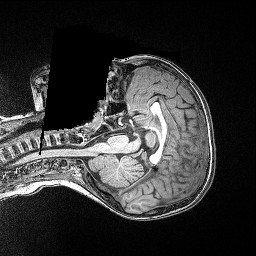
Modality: T1w
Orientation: axial